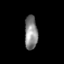
Tissue: skin
Cell type: Epithelial cells
Senescence score: 0.2289
Nuclear area (px): 423
Mean DAPI intensity: 135.664